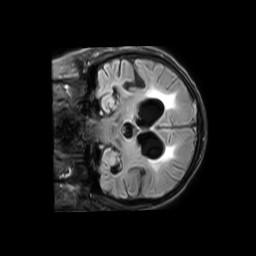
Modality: FLAIR
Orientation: coronal
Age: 87
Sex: male
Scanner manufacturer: philips
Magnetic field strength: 3 T
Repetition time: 11 s
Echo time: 0.12 s